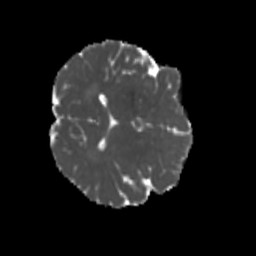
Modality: MD
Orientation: axial
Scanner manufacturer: siemens
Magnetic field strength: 3 T
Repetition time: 4 s
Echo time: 0.0594 s